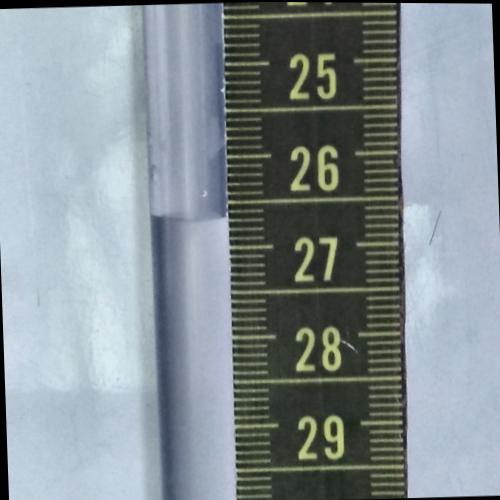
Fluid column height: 26.7 cm